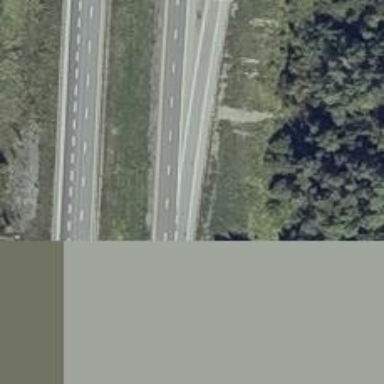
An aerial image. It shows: Asphalt motorway.